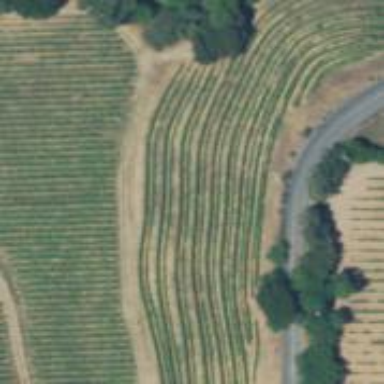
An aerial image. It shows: Vineyard with grape crops.